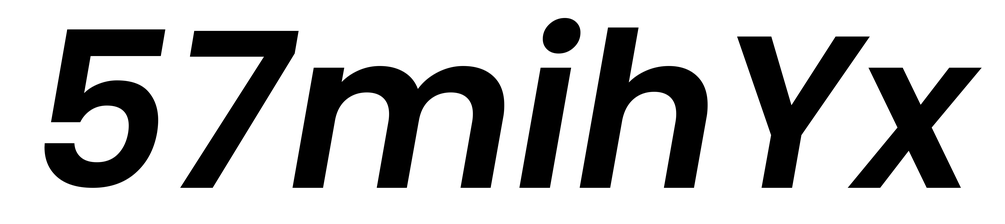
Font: Poppins-SemiBoldItalic